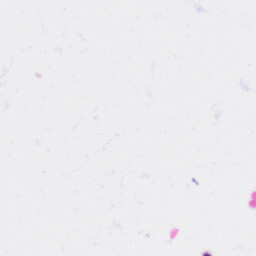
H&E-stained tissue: Kidney